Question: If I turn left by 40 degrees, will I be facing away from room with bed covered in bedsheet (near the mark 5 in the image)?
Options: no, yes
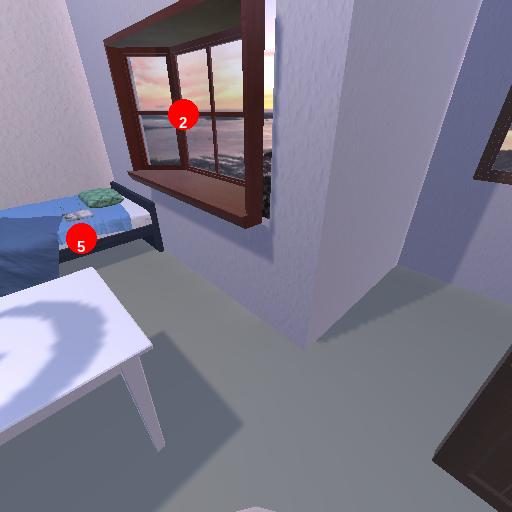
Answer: no